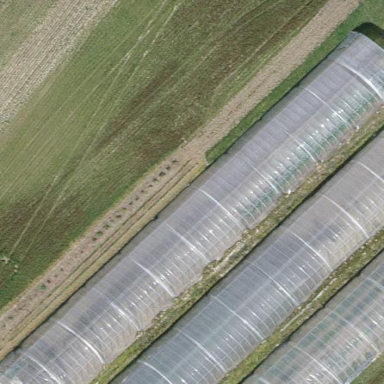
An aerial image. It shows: Greenhouse.